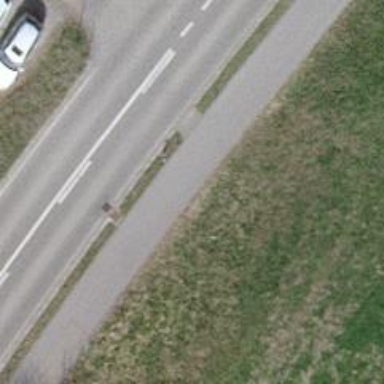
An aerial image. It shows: Asphalt cycleway.